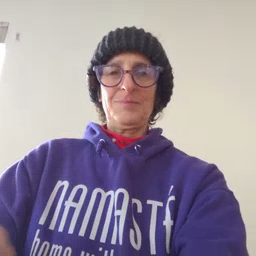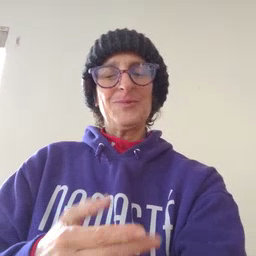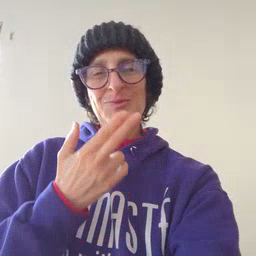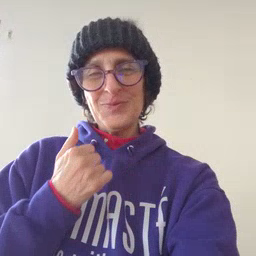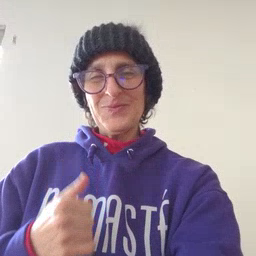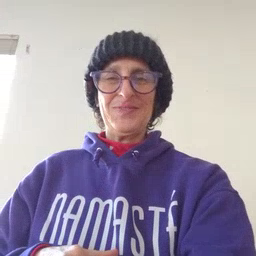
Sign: cute